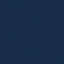
Label: SeaLake